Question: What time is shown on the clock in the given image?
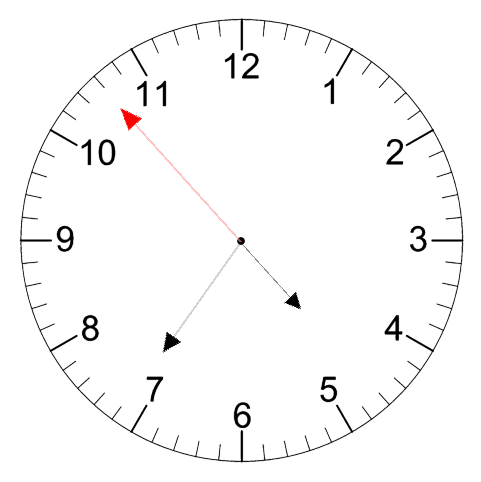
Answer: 04:35:53